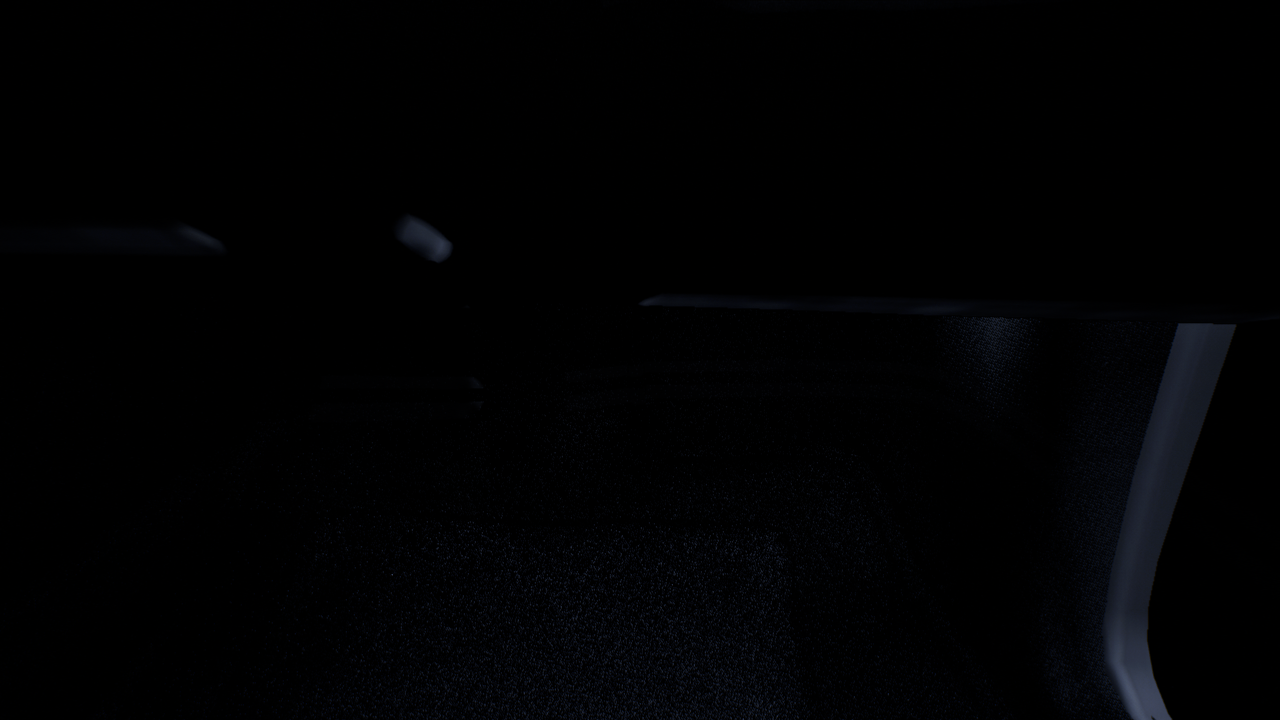
Venue: arterial
Lighting: overcast
Vehicle rig: pickup